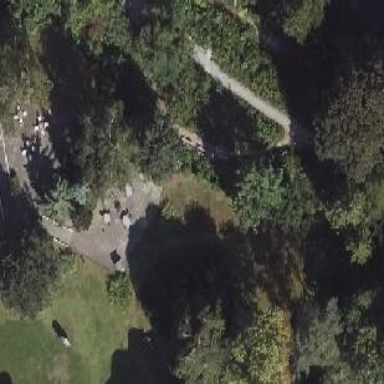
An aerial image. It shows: Lovely park for leisure and relaxation.